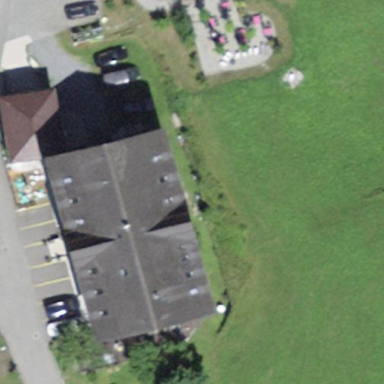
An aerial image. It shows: Hotel building.